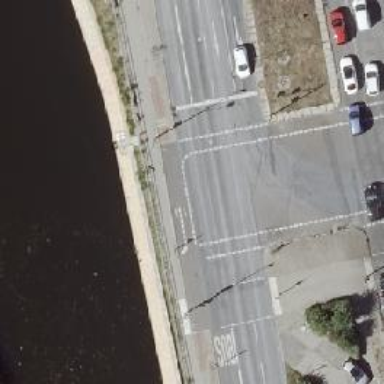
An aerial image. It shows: Secondary road with asphalt surface.